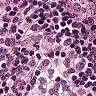
Metastatic tissue present: yes